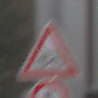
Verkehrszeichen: RadverkehrLinks
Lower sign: Geschwindigkeit5
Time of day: MorningAfternoon
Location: Outdoor (Urban)
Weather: PartlyCloudy
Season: NotSpecified
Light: Natural